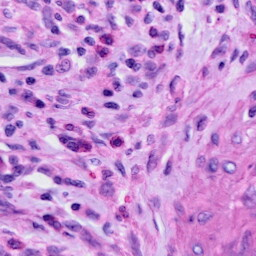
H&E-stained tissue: Cervix